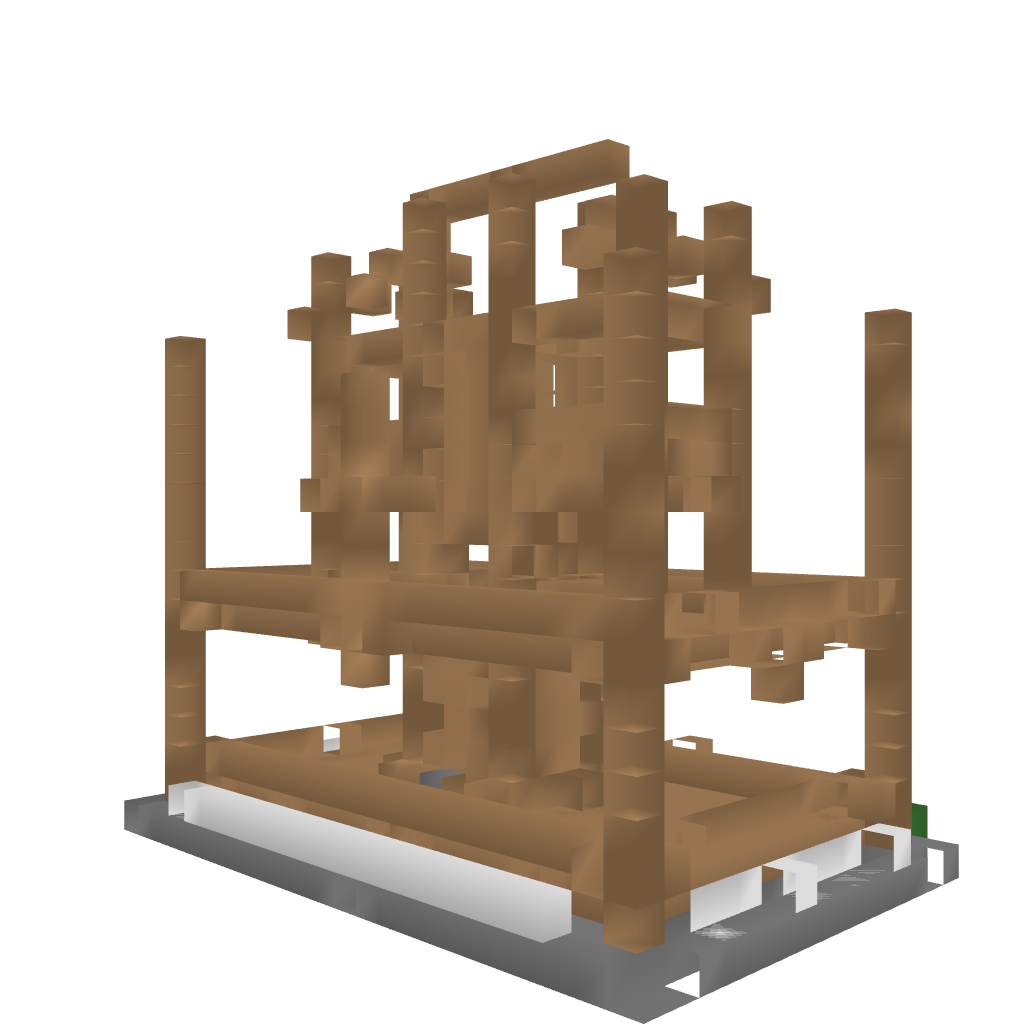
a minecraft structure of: Spiral Stair Wooden House bad low quality